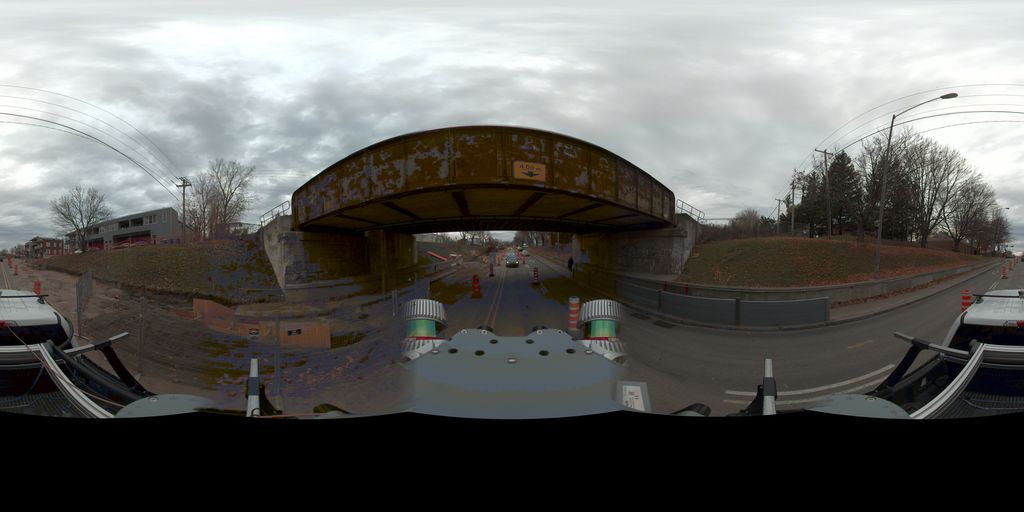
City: quebec_city